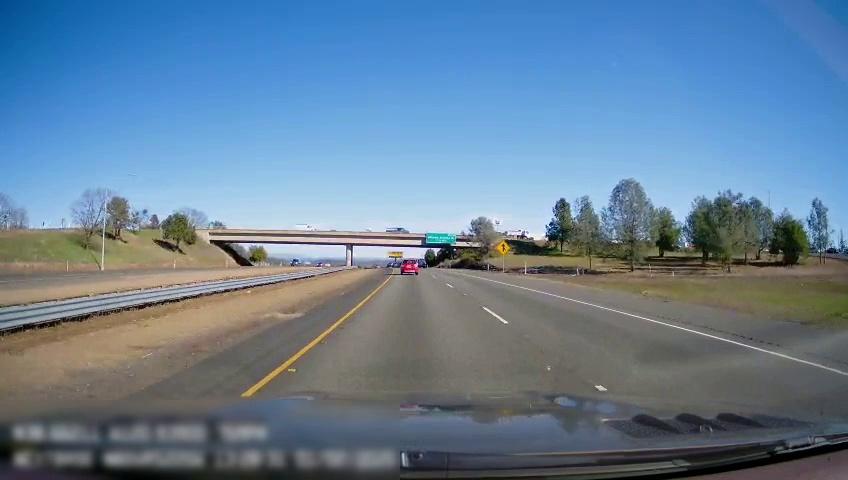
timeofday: Day
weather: Sunny
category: Drivable Space
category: Drivable Space
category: Vehicles | SUV
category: Vehicles | SUV
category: Vehicles | Truck
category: Vehicles | Truck
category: Vehicles | Truck
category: Lanes | Current Lane
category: Lanes | Current Lane
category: Lanes | Alternate Lane
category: Traffic | Signs
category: Traffic | Signs